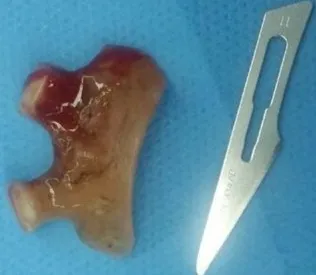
Foreign body.
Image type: radiology (x_ray)